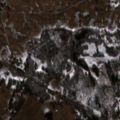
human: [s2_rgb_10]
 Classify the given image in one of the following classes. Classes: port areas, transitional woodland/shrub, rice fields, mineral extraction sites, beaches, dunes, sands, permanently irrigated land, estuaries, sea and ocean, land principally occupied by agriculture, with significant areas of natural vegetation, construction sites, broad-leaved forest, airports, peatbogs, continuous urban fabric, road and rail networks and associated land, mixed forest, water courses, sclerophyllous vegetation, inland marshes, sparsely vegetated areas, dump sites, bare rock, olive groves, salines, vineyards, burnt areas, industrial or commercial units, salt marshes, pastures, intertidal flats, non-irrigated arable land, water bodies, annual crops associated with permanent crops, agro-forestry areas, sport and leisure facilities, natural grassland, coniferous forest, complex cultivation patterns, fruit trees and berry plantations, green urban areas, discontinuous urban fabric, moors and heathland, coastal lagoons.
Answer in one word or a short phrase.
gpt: non-irrigated arable land, pastures, complex cultivation patterns, land principally occupied by agriculture, with significant areas of natural vegetation, broad-leaved forest, mixed forest